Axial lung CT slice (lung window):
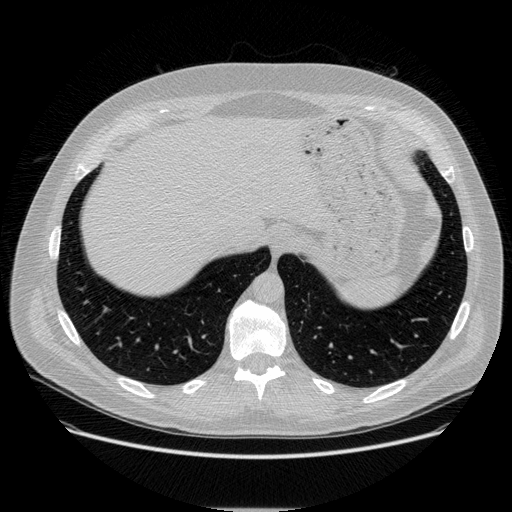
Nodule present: no